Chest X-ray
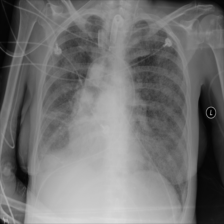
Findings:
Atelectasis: negative
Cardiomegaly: negative
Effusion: negative
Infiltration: negative
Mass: negative
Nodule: negative
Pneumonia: negative
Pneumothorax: negative
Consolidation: negative
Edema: negative
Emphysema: negative
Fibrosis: positive
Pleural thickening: negative
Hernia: negative